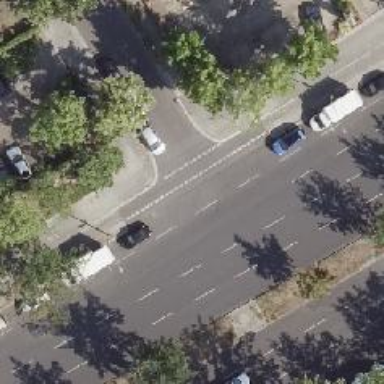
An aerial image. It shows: Asphalt road with primary highway designation. There is cycle track on the right side.